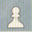
Piece: wP